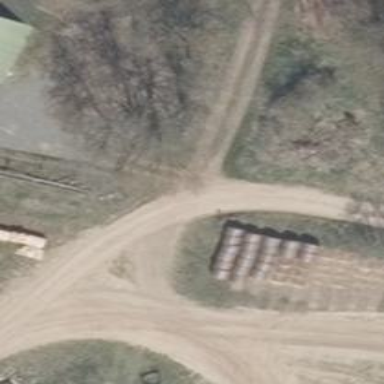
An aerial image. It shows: Dirt track road with grade3 tracktype.